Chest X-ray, PA view. Patient: 64 years old, sex M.
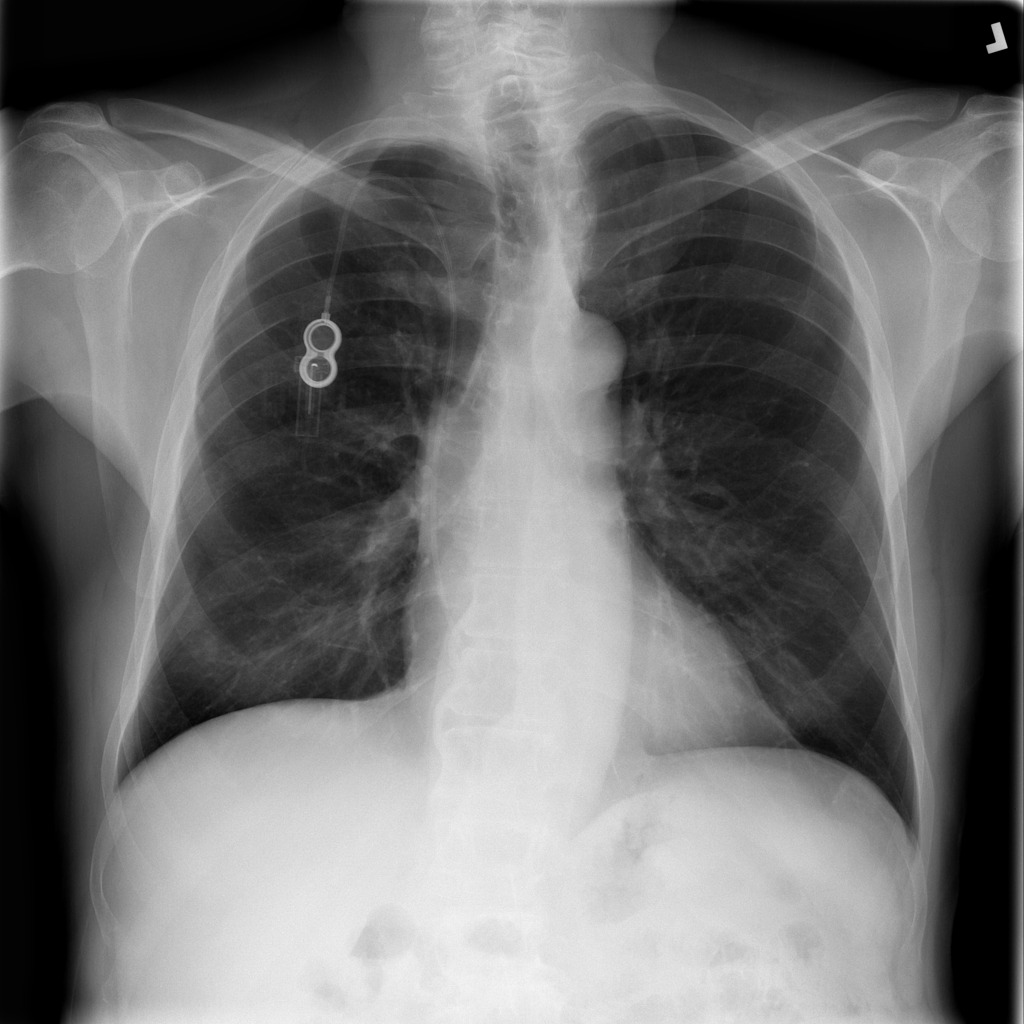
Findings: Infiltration